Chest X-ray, AP view. Patient: 74 years old, sex F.
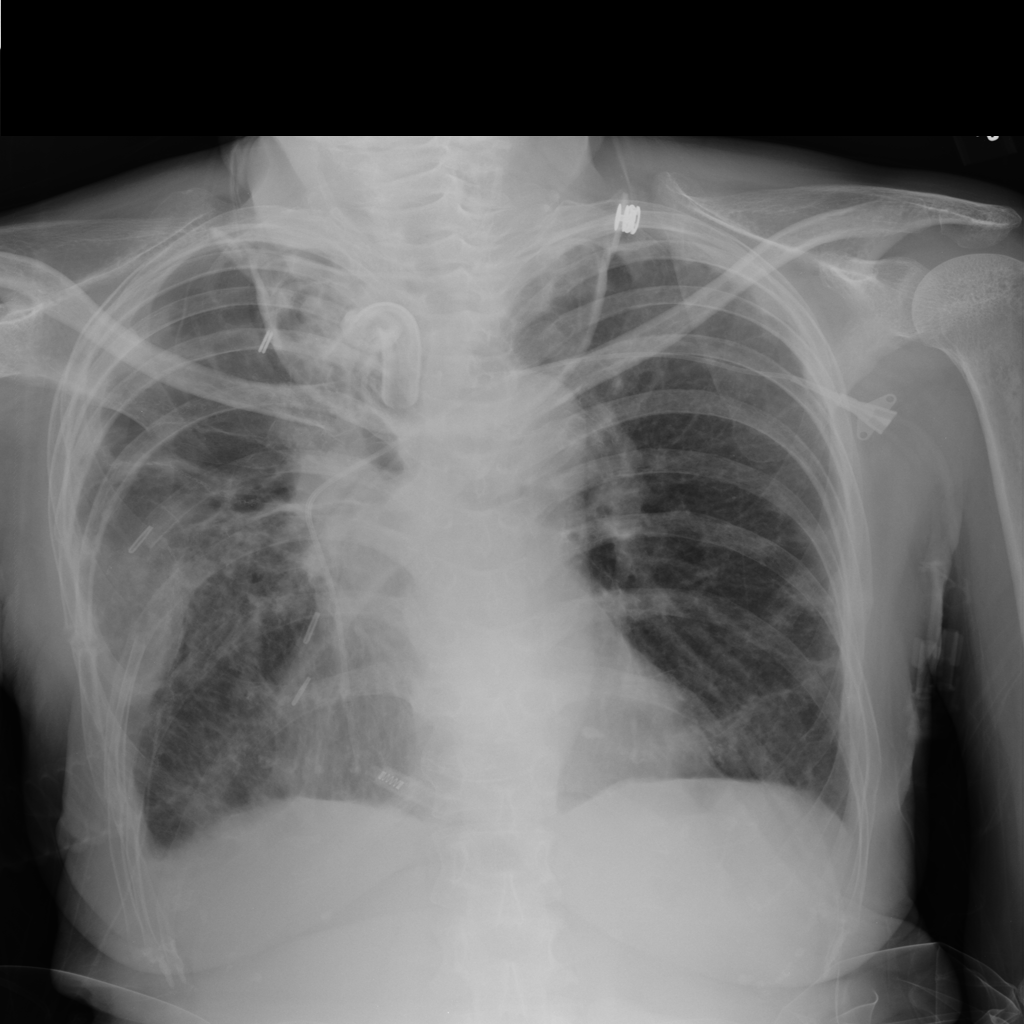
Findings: No Finding